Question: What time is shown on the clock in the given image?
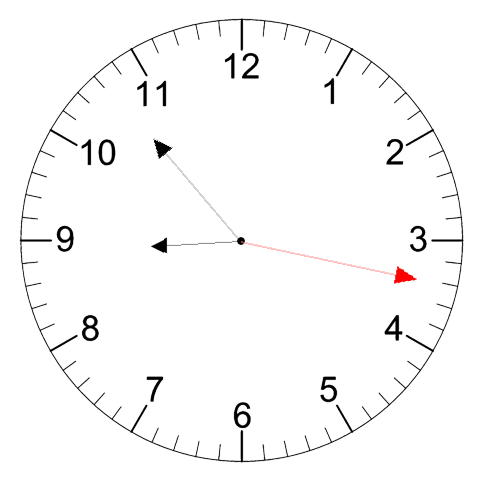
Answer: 08:53:17